Question: I'm trying to put any selected item's name in my list box in the textbox next to it. But I've got trouble doing so.

Here's a little bit of my code:
'''
<DockPanel Margin="10">
<StackPanel Margin="5" DockPanel.Dock="Left">
<ListBox Name="lbNames" DisplayMemberPath="Name" IsSynchronizedWithCurrentItem="True"/>
</StackPanel>
<StackPanel Margin="5" DockPanel.Dock="Right">
<TextBox Name="txtName" Width="auto" Text="{Binding ElementName=lbNames,Path=SelectedItem}"/>
<WrapPanel Margin="0,5" Orientation="Horizontal">
<Button Margin="2,0" Name="btnAdd" Click="btnAdd_Click" Content="Add"/>
<Button Margin="2,0" Name="btnEdit" Click="btnChange_Click" Content="Edit"/>
<Button Margin="2,0" Name="btnDelete" Click="btnDelete_Click" Content="Delete"/>
</WrapPanel>
</StackPanel>
</DockPanel>
'''
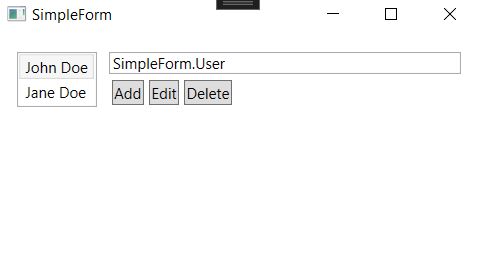
Answer: Because you are showing 'Text="{Binding ElementName=lbNames,Path=SelectedItem}"'and your selected item is an user object.
Instead of this you can use something like that.
First add 'SelectedValuePath="Name"' into your listbox.
Then use 'Text="{Binding ElementName=lbNames,Path=SelectedValue}"'
'''
<DockPanel Margin="10">
<StackPanel Margin="5" DockPanel.Dock="Left">
<ListBox Name="lbNames" DisplayMemberPath="Name" SelectedValuePath="Name" IsSynchronizedWithCurrentItem="True"/>
</StackPanel>
<StackPanel Margin="5" DockPanel.Dock="Right">
<TextBox Name="txtName" Width="auto" Text="{Binding ElementName=lbNames,Path=SelectedValue}"/>
<WrapPanel Margin="0,5" Orientation="Horizontal">
<Button Margin="2,0" Name="btnAdd" Click="btnAdd_Click" Content="Add"/>
<Button Margin="2,0" Name="btnEdit" Click="btnChange_Click" Content="Edit"/>
<Button Margin="2,0" Name="btnDelete" Click="btnDelete_Click" Content="Delete"/>
</WrapPanel>
</StackPanel>
</DockPanel>
'''
Or simply you can use it too 'Text="{Binding ElementName=lbNames,Path=SelectedItem.Name}"'